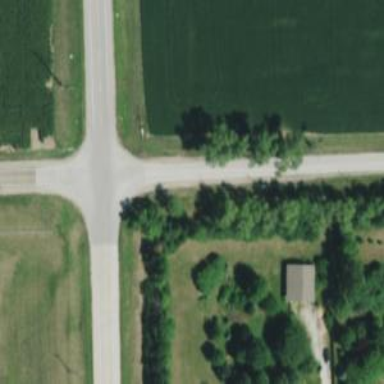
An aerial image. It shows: Stop road.